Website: apple
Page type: billing-address
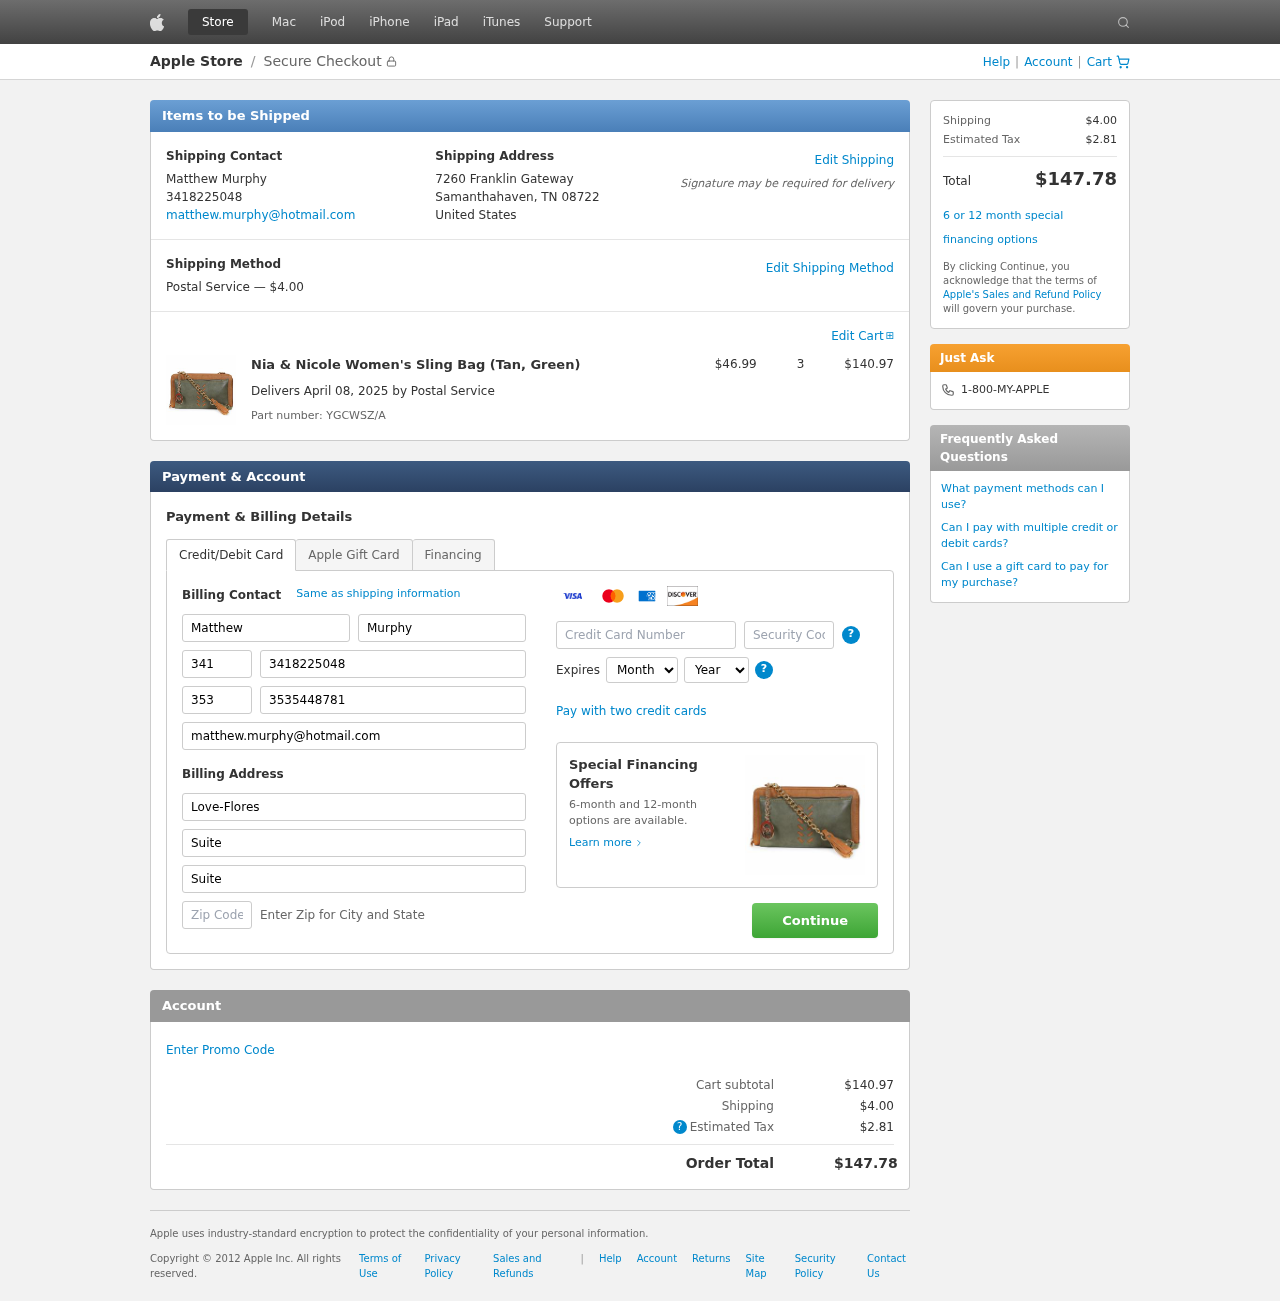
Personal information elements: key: PII_CARD_CVV
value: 483
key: PII_CARD_EXPIRY_MONTH
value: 04
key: PII_CARD_EXPIRY_YEAR
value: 30
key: PII_CARD_NUMBER
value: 6011 4183 2139 6408
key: PII_CITY_STATE_ZIP
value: Samanthahaven, TN 08722
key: PII_COMPANY
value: Love-Flores
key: PII_COUNTRY
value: United States
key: PII_EMAIL
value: matthew.murphy@hotmail.com
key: PII_FIRSTNAME
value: Matthew
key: PII_FULLNAME
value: Matthew Murphy
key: PII_LASTNAME
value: Murphy
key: PII_PHONE
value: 3418225048
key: PII_PHONE_ALT
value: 3535448781
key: PII_PHONE_ALT_AREA
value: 353
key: PII_PHONE_AREA
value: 341
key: PII_POSTCODE2
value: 45605
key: PII_STREET
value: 7260 Franklin Gateway
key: PII_STREET2
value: Suite 250
Product elements: key: PRODUCT1_NAME
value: Nia & Nicole Women's Sling Bag (Tan, Green)
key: PRODUCT1_PRICE
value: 46.99
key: PRODUCT1_QUANTITY
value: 3
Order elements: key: ORDER_SHIPPING_COST
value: $4.00
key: ORDER_SUBTOTAL
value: $140.97
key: ORDER_DELIVERY_DATE
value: April 08, 2025
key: ORDER_PART_NUMBER
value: YGCWSZ/A
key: ORDER_TAX
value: $2.81
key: ORDER_TOTAL
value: $147.78